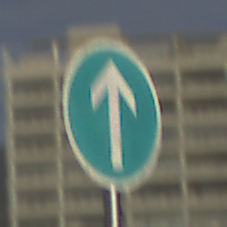
Verkehrszeichen: VorgeschriebeneFahrtrichtungGeradeaus
Umgebung: Outdoor, Suburban
Tageszeit: MorningAfternoon
Wetter: PartlyCloudy
Licht: Natural
Jahreszeit: NotSpecified
Kontrast: HighContrast